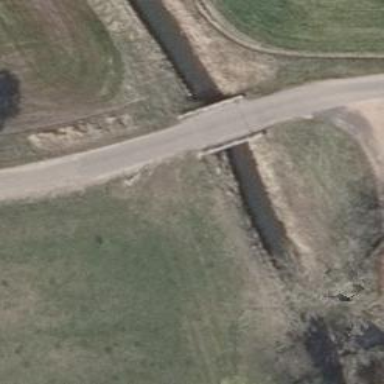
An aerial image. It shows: Unclassified road with asphalt surface running over bridge.